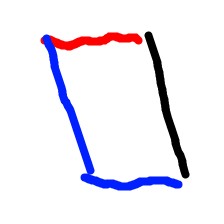
Shape: parallelogram